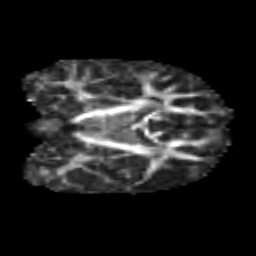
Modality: FA
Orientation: coronal
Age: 6
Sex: female
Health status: healthy